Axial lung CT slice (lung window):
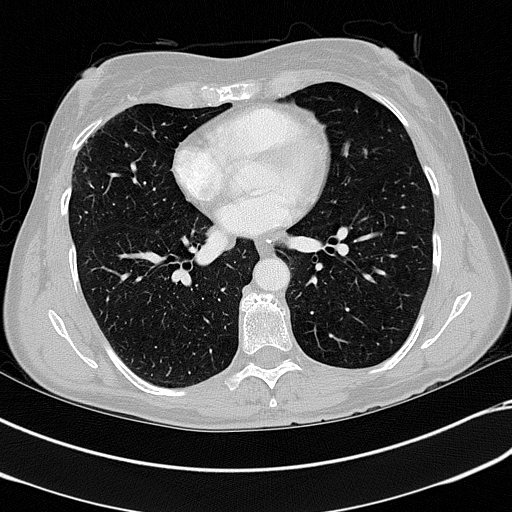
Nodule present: no